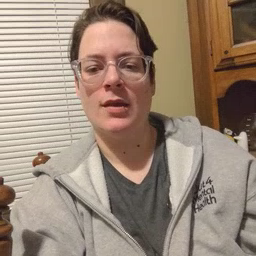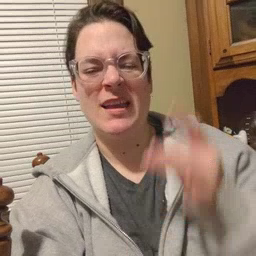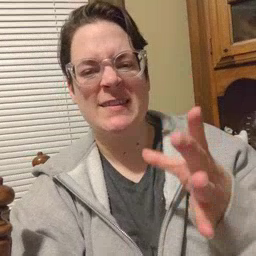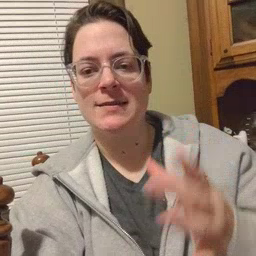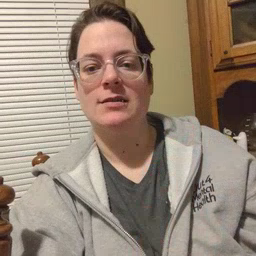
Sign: hate